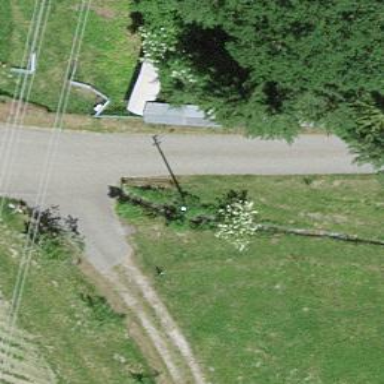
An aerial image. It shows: Minor power line.